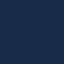
Land use / land cover class: SeaLake